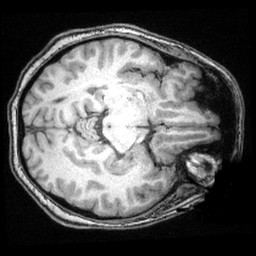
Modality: T1w
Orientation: axial
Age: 27
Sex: female
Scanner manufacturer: siemens
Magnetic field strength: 3 T
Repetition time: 2.4 s
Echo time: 0.00374 s